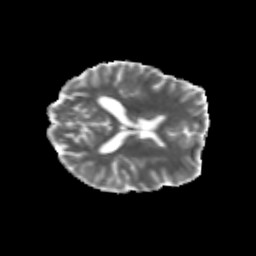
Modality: MD
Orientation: axial
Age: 23
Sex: female
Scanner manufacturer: siemens
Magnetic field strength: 3 T
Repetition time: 3.5 s
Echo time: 0.125 s